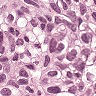
Metastatic tissue present: yes